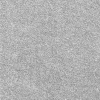
Atmospheric dust classification: dusty